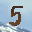
Label: 5